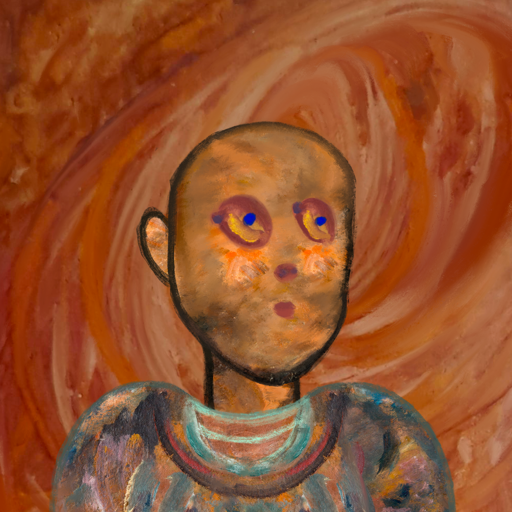
Background: Pious_Lady, Head And Neck Side: Gypsy_Queen, Face Side: Mother_And_Son_Son, Bust: Boggyland, Hair Side: Blank, Head Accessory: Blank, Second Necklace: Blank, Necklace: Blank, Baby: Blank